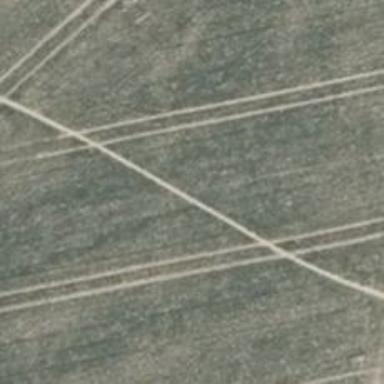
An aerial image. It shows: Path on the ground.